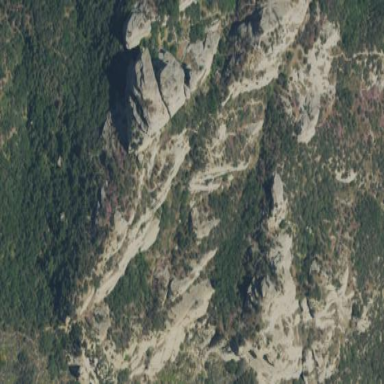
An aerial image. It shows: Landscape of bare rock.